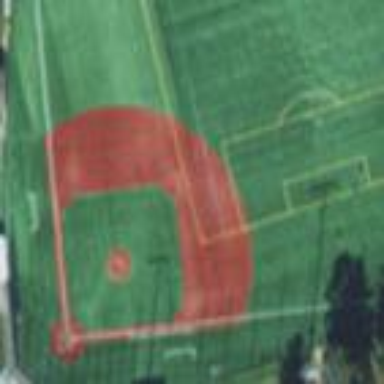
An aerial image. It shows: Baseball pitch with artificial turf for leisure and sports activities.